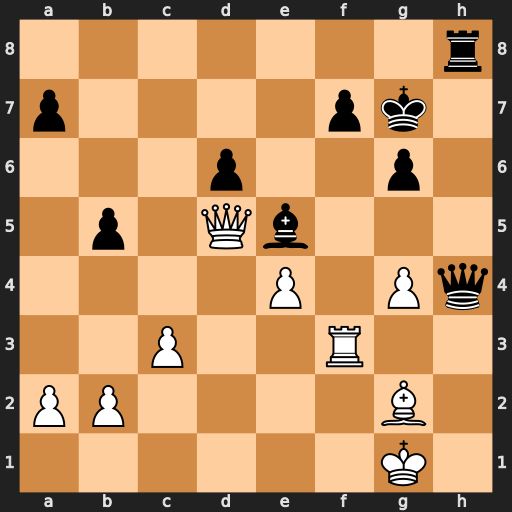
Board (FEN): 7r/p4pk1/3p2p1/1p1Qb3/4P1Pq/2P2R2/PP4B1/6K1
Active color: w
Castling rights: -
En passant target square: -
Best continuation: Qxf7+ Kh6 Rh3 Qxh3 Bxh3